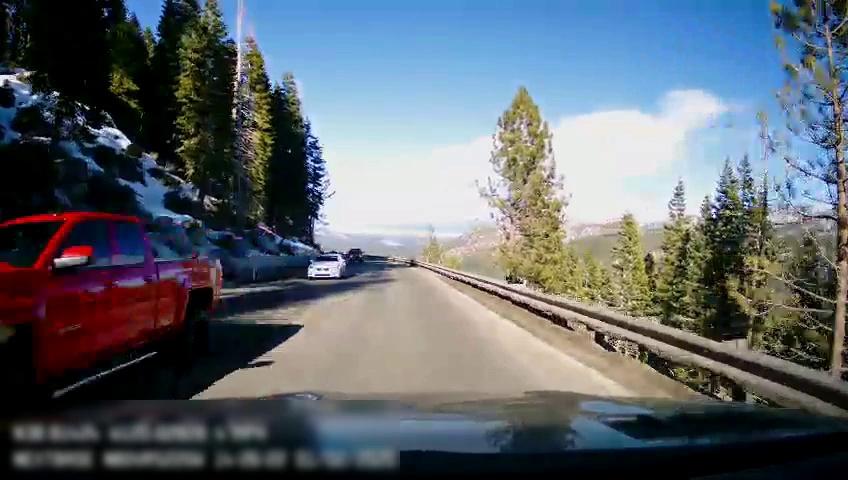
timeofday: Day
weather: Snowy
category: Drivable Space
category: Vehicles | Truck
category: Vehicles | Car
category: Vehicles | Truck